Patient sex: M
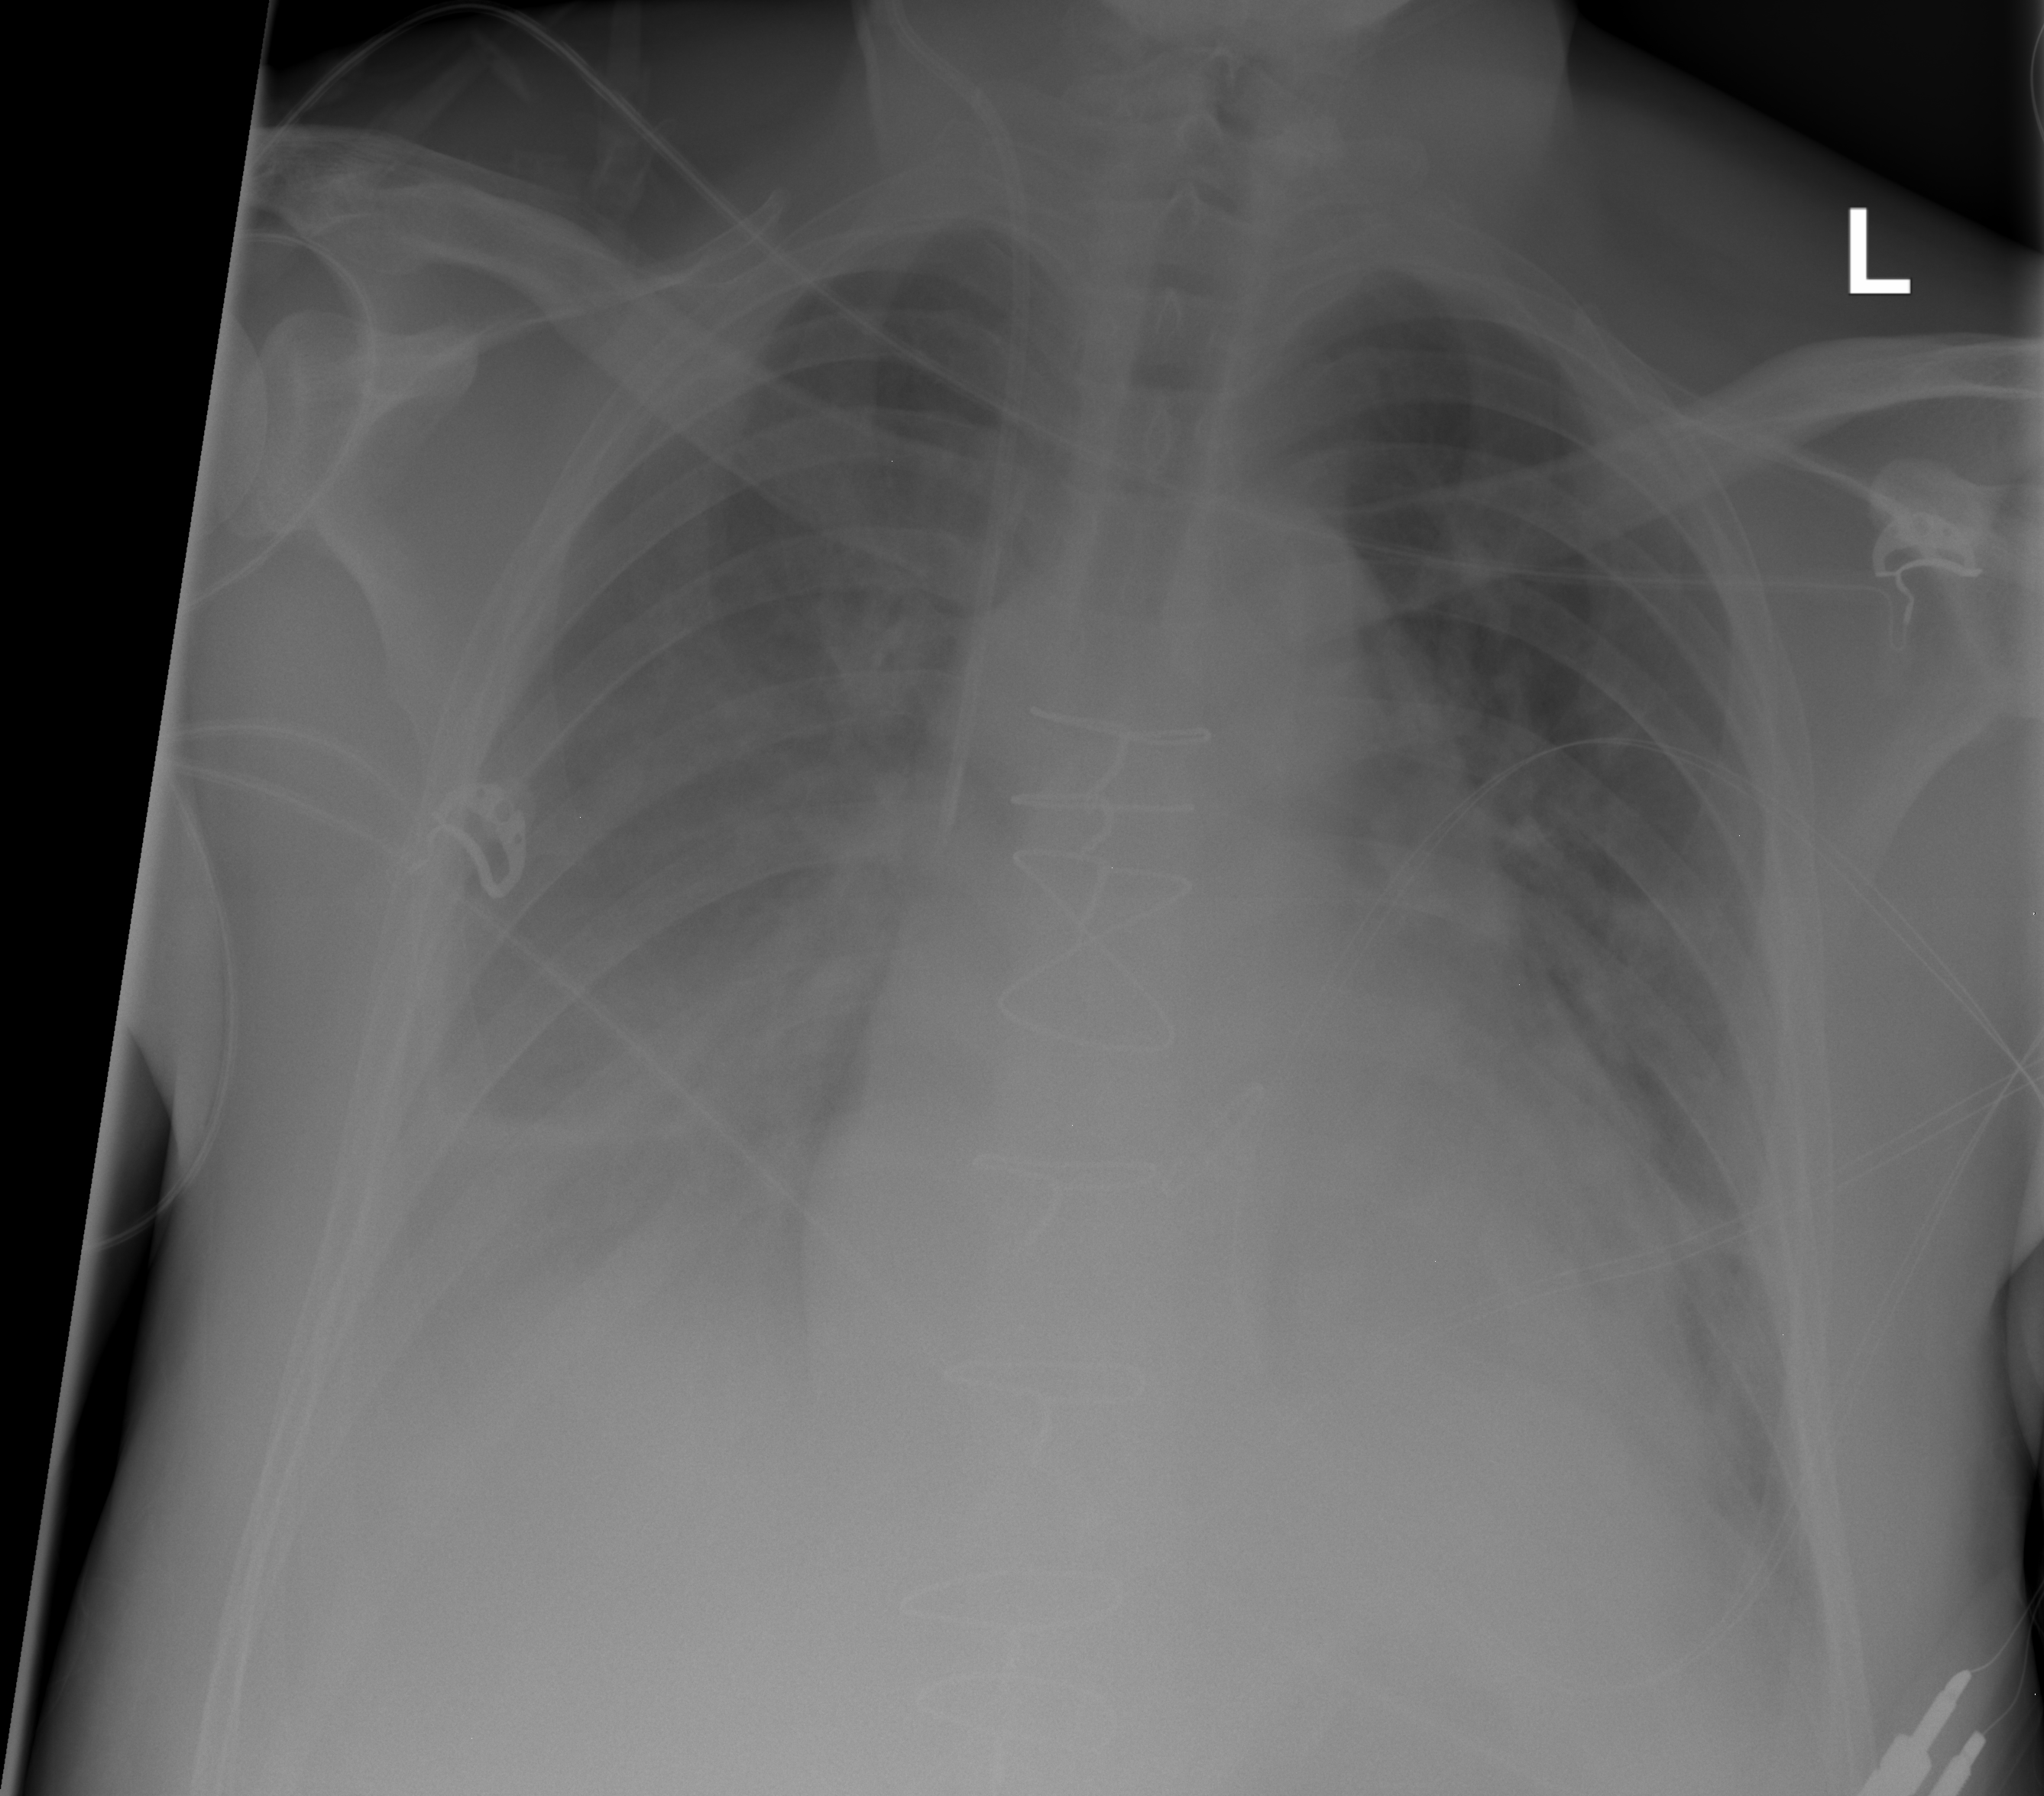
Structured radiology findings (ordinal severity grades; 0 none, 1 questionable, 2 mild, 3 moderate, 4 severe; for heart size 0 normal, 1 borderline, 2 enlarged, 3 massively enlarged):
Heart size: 2
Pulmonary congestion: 2
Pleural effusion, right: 3
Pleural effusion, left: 2
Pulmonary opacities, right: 2
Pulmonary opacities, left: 0
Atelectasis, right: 2
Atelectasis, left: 1